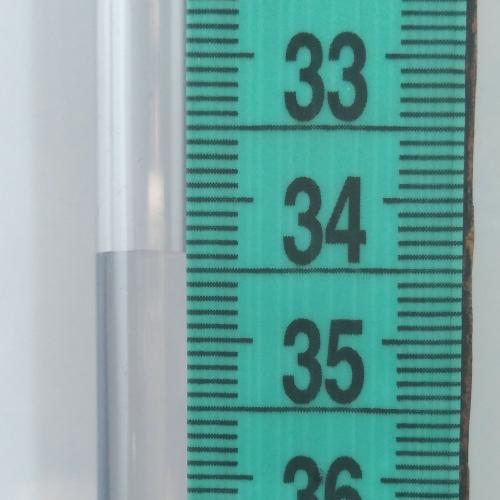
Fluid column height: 34.4 cm